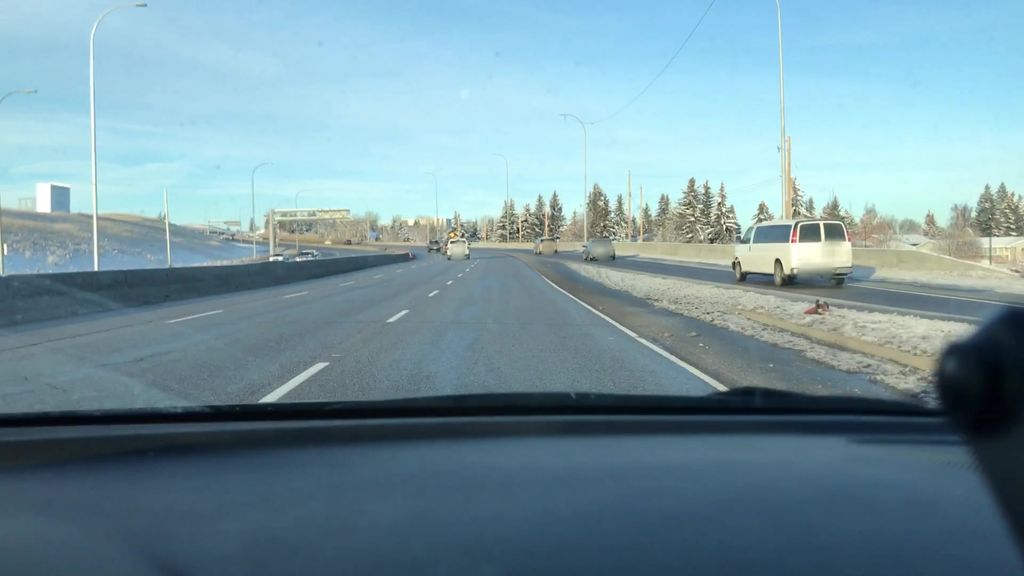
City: calgary